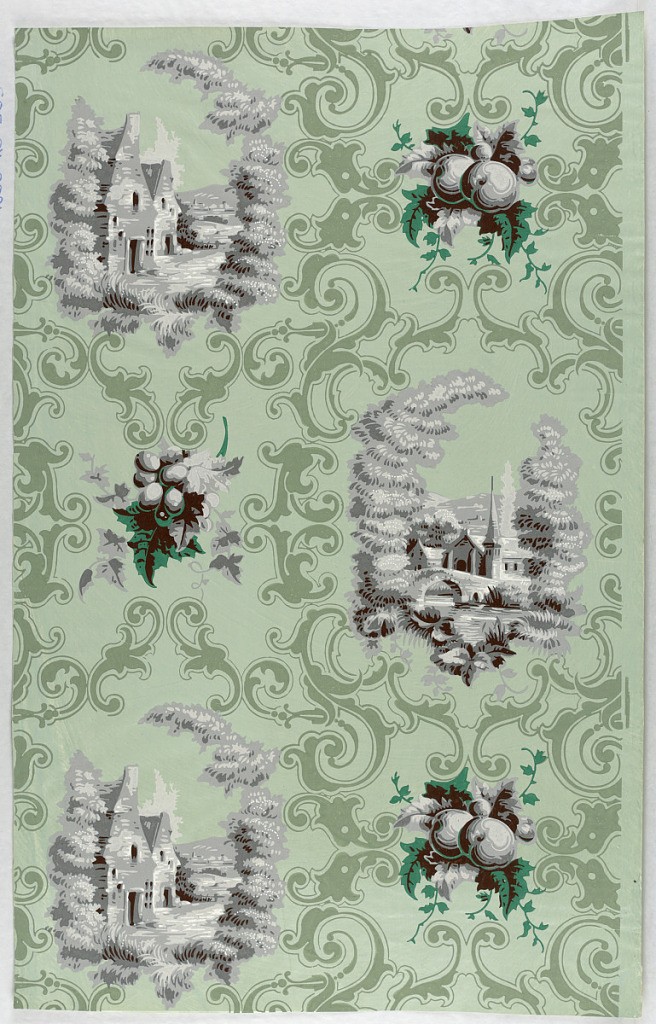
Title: Sidewall
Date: ca. 1845
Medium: Block-printed on satin ground
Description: On satin or polished green ground, two columns of alternating grisaille and green fruit and leaf clusters and grisaille floating architectural landscapes; an all-over dark green flat scrolling flower and leaf pattern surrounds them.